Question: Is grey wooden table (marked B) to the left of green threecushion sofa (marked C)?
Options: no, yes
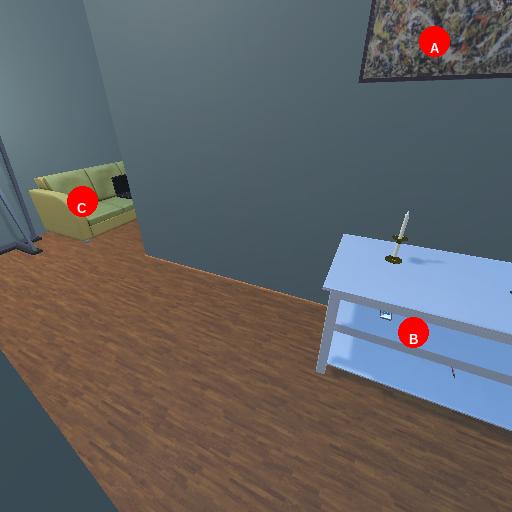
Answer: no